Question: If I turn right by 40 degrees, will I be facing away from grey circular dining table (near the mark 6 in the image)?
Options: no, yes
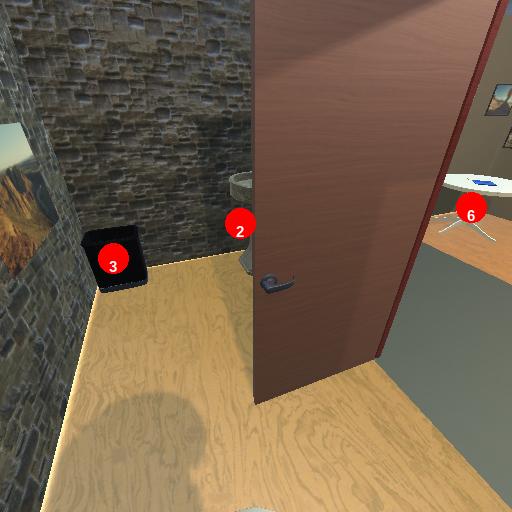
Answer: no